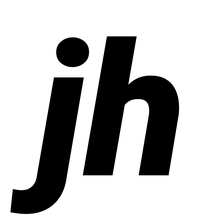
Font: Roboto-Italic_Black_Italic